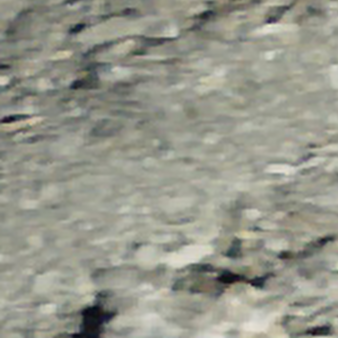
Label: other